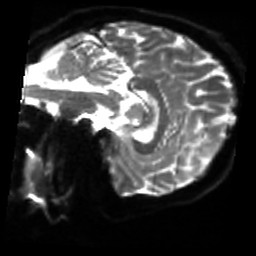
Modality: sbref
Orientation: sagittal
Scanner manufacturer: siemens
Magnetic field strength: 3 T
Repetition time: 4 s
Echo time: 0.0594 s